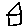
Label: house